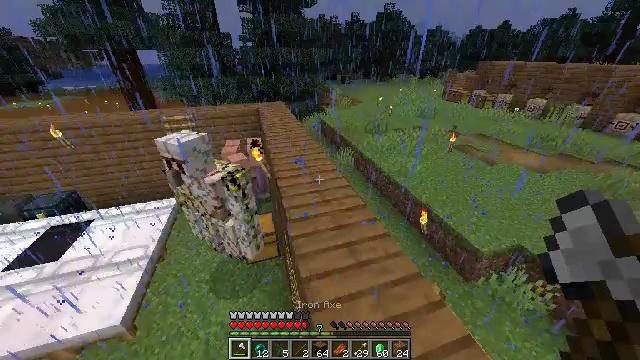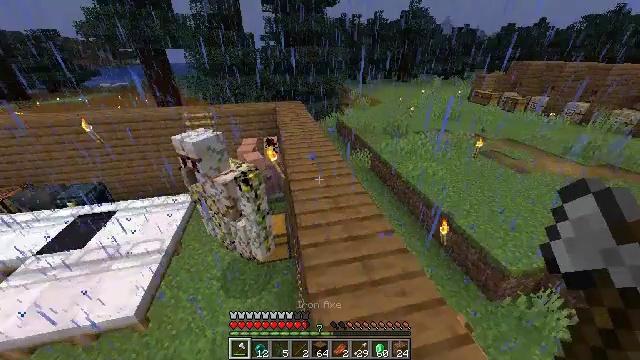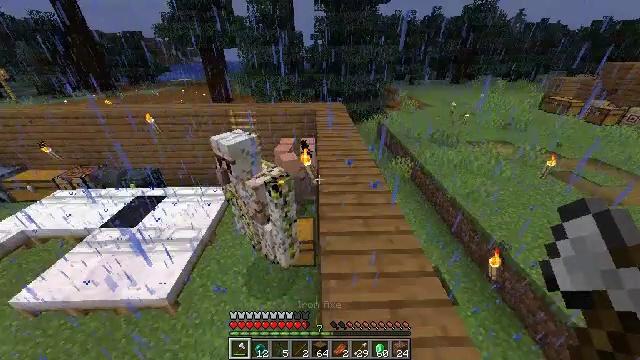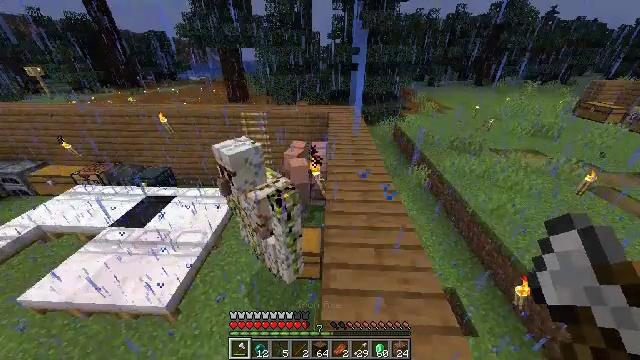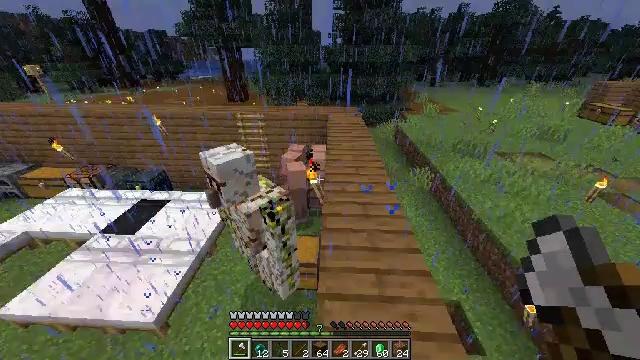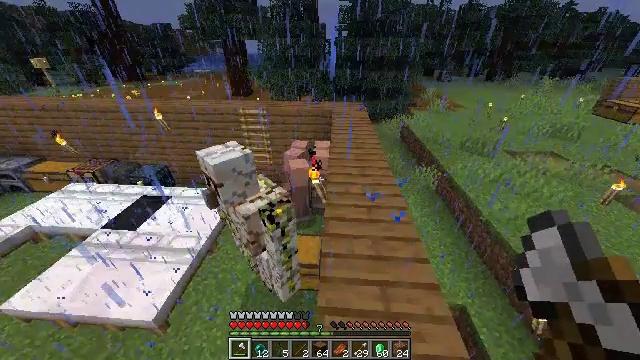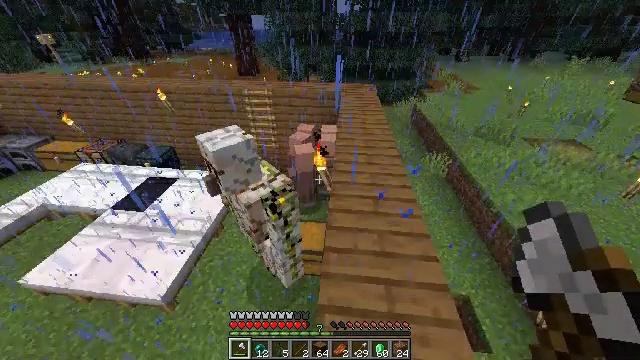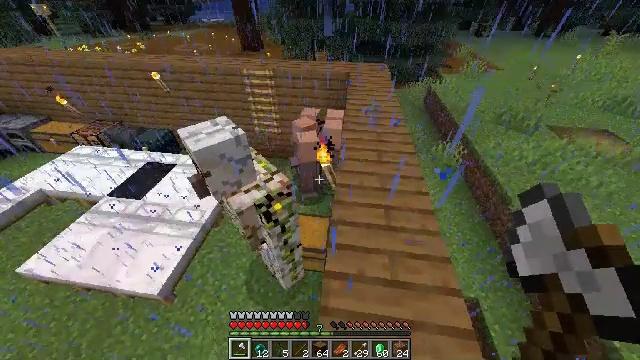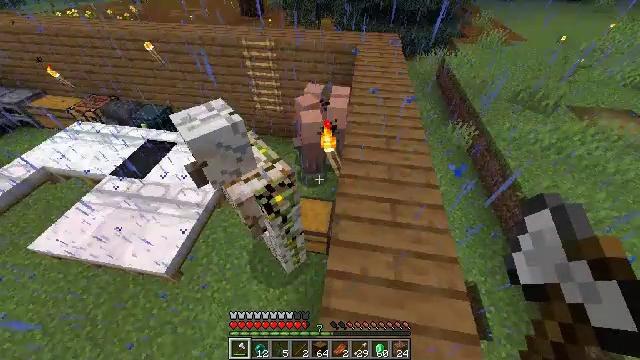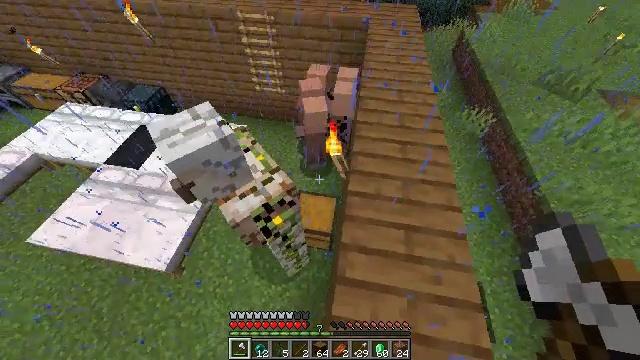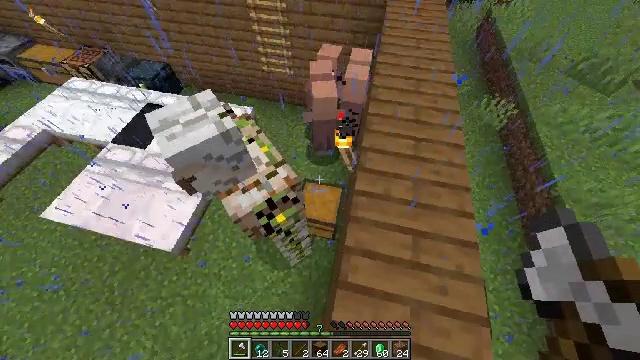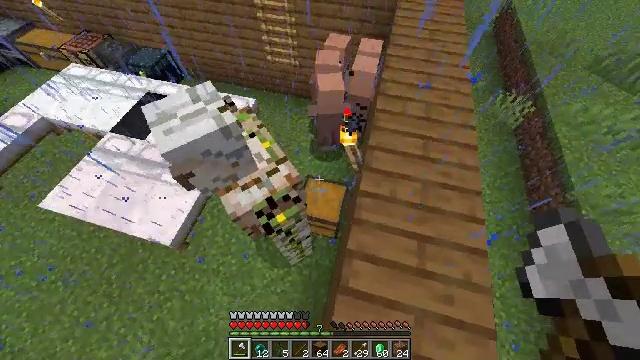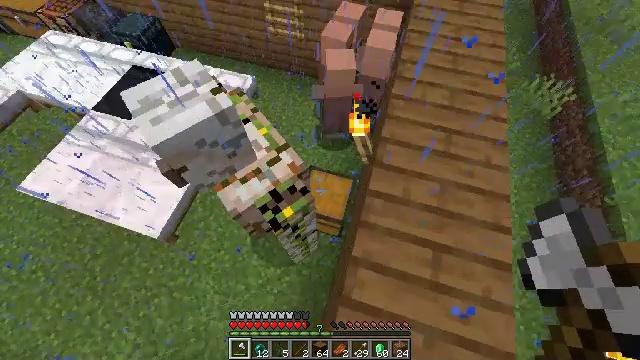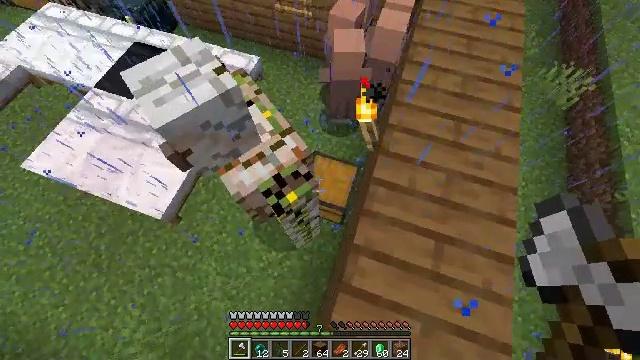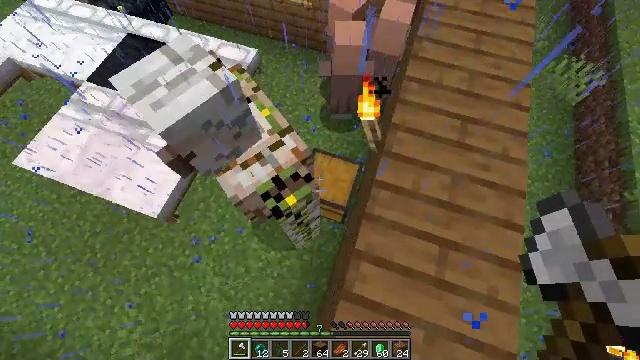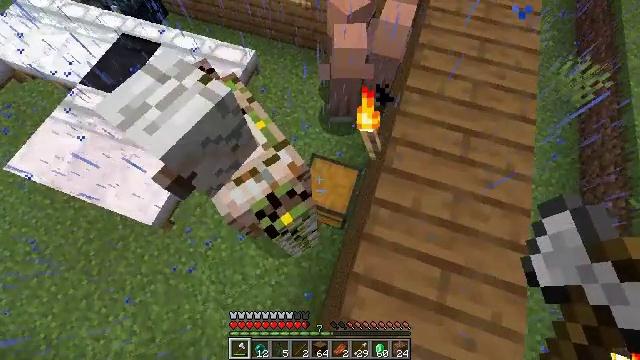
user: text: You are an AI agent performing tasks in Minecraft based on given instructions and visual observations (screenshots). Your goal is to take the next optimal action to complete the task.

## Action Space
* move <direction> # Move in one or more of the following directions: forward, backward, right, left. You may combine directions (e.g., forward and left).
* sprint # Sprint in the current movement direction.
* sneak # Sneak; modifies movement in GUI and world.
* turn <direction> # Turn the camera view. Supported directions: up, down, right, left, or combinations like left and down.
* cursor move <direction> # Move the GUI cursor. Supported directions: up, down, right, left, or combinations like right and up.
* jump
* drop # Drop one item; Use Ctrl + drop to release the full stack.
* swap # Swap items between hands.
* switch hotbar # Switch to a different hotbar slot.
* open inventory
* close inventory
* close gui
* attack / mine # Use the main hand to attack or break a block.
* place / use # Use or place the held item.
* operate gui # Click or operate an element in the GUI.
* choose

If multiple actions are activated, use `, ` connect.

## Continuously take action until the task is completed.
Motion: motion action
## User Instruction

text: Acquire an ender pearl.
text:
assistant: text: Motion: move forward, turn left
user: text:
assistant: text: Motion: move forward, turn left
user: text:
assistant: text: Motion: move forward, turn left
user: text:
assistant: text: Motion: move forward
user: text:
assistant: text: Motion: move forward, turn left and down
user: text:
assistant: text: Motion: move forward, turn left and down
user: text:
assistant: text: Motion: move forward, turn left and down
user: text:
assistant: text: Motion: move forward, turn left and down
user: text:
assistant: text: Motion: move forward, turn left and down
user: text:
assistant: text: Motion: turn left and down
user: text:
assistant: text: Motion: turn left and down
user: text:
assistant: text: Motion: turn left and down
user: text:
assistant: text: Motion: turn left and down
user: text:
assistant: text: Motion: move forward, turn down
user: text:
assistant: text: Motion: move forward
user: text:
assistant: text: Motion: move right
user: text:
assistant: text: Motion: move right
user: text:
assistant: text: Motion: move right, use / place
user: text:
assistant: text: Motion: turn down, use / place
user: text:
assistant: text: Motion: turn left, use / place
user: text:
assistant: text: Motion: turn left, use / place
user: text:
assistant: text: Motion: turn left and up, use / place
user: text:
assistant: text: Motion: cursor move left, open gui
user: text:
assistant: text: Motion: cursor move left
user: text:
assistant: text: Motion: cursor move left
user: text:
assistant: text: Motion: no_op
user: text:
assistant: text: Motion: no_op
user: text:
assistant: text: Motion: no_op
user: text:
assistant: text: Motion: no_op
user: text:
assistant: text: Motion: no_op